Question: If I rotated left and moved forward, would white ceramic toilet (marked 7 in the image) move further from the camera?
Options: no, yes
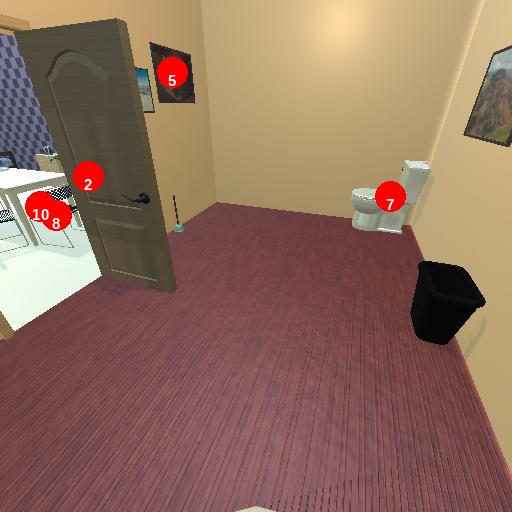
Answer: no